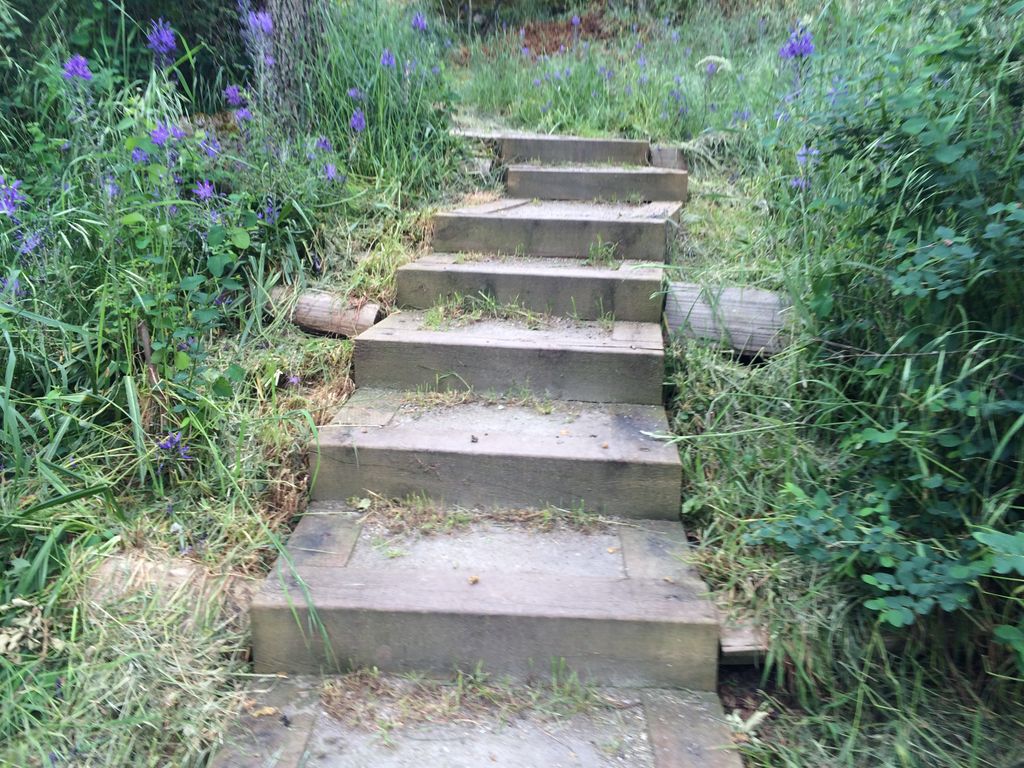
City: victoria